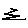
Label: zigzag